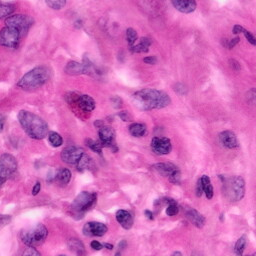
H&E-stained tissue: Pancreatic